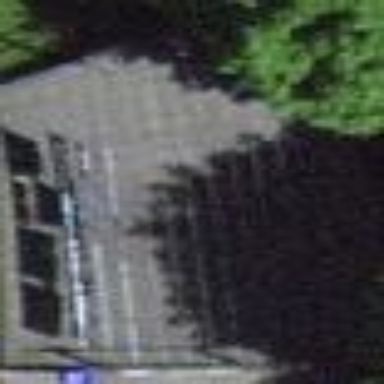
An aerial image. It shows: Garage.